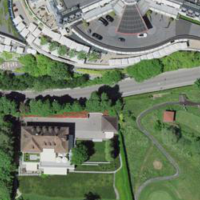
EUNIS habitat code: 54
Species observed at this site:
Corvus corone
Aesculus hippocastanum
Buteo buteo
Anas platyrhynchos
Accipiter nisus